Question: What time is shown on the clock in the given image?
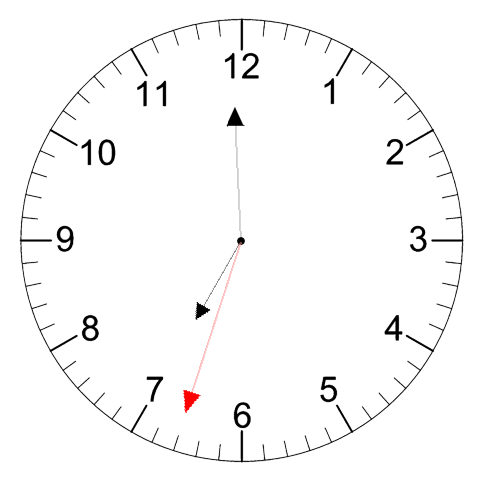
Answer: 06:59:33